Question: I'm creating a custom popover background, so I subclassed the UIPopoverBackground abstract class. While creating the layout function I came across a problem with placing and rotating the arrow for the background.
The first picture shows the arrow at the desired position. In the following code I calculated the origin I wanted but the rotation seemed to have translated the new position of the image off to the side about 11 points. As you can see, I created a hack solution where I shifted the arrow over 11 points. But that still doesn't cover up the fact that I have a gapping hole in my math skills. If someone would be so kind as to explain to me what's going on here I'd be eternally grateful. What also would be nice is a solution that would not involve magic numbers, so that I could apply this solution to the cases with the up, down and right arrow

'''
#define ARROW_BASE_WIDTH 42.0
#define ARROW_HEIGHT 22.0
case UIPopoverArrowDirectionRight:
{
width -= ARROW_HEIGHT;
float arrowCenterY = self.frame.size.height/2 - ARROW_HEIGHT/2 + self.arrowOffset;
_arrowView.frame = CGRectMake(width,
arrowCenterY,
ARROW_BASE_WIDTH,
ARROW_HEIGHT);
rotation = CGAffineTransformMakeRotation(M_PI_2);
//rotation = CGAffineTransformTranslate(rotation, 0, 11);
_borderImageView.frame = CGRectMake(left, top, width, height);
[_arrowView setTransform:rotation];
}
break;
'''
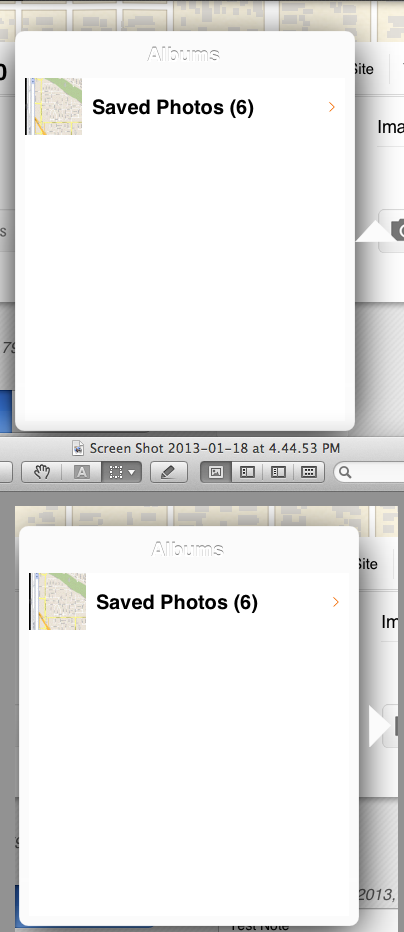
Answer: Well, if the rotation is applied about the center of the arrow view (as it is), that leaves a gap of '(ARROW_BASE_WIDTH - ARROW_HEIGHT) / 2' to the post-rotation left of the arrow, which is what you have to compensate for, it seems. By offsetting the center of the arrow view by this much, it should come back into alignment.